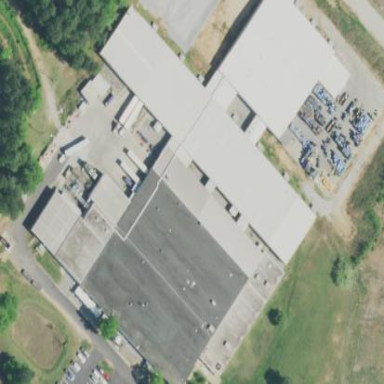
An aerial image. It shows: Industrial building.